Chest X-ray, PA view. Patient: 36 years old, sex F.
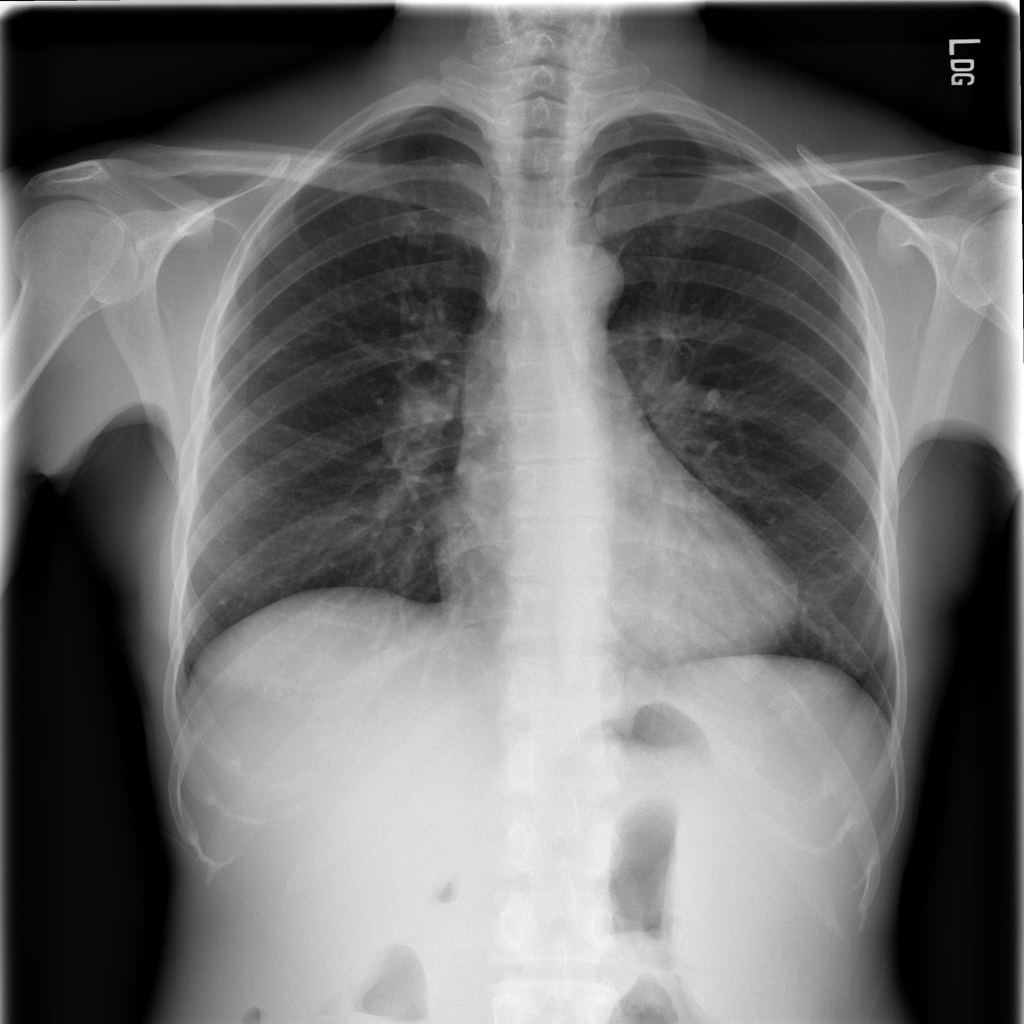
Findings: No Finding